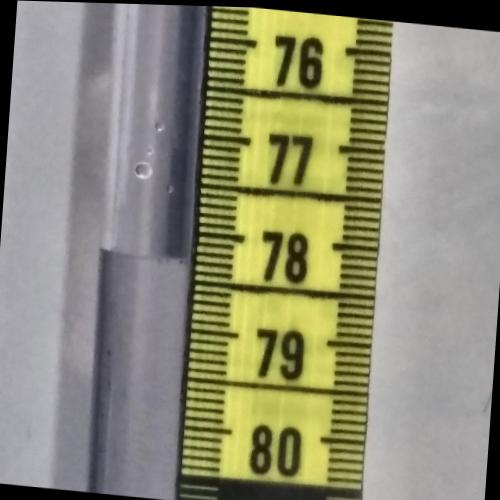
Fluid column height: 78.3 cm